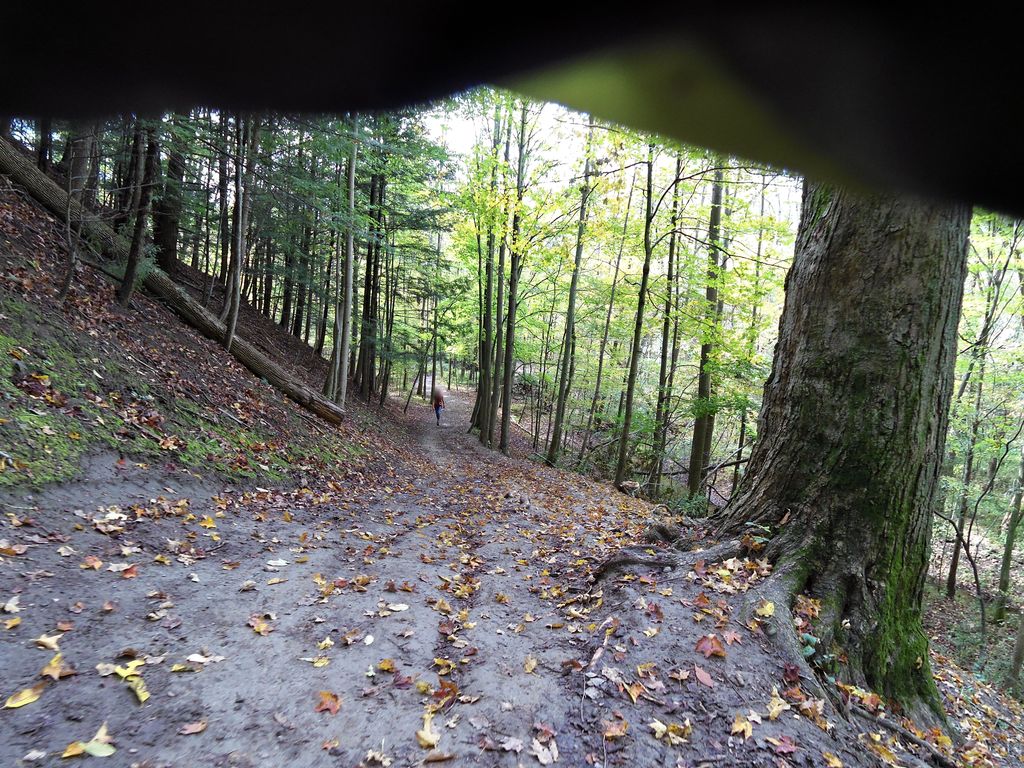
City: hamilton